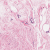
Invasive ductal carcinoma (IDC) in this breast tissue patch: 0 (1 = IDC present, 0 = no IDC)